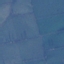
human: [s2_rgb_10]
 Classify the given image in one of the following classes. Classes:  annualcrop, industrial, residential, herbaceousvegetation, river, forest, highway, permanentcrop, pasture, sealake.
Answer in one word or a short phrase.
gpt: Pasture